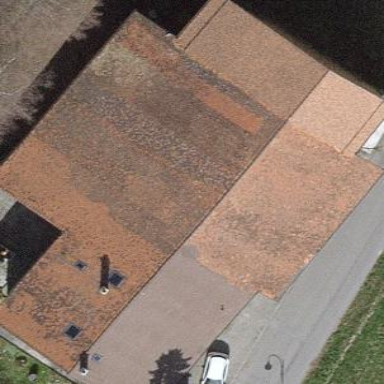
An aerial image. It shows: Simple and straightforward house.